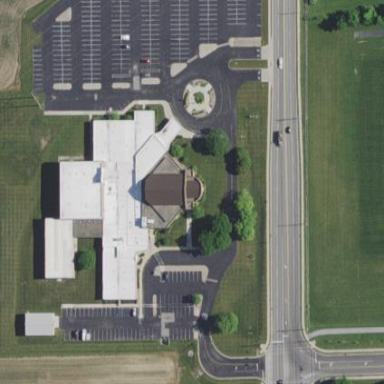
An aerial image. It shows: Building that serves as place of worship.